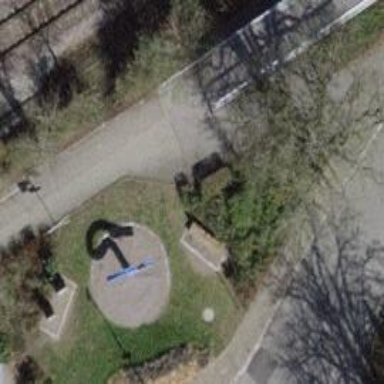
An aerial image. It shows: Brown bench.